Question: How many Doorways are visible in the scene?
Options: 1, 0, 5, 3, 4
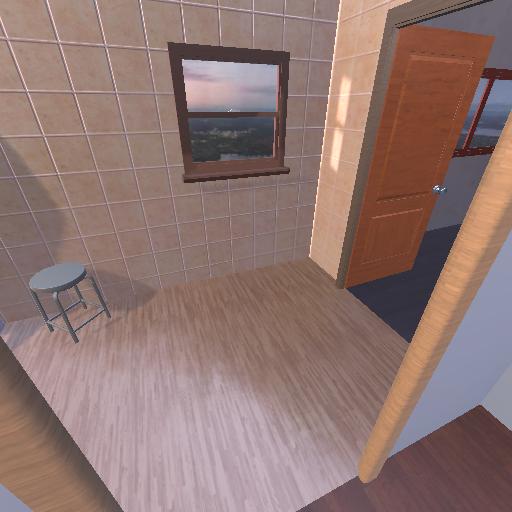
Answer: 1